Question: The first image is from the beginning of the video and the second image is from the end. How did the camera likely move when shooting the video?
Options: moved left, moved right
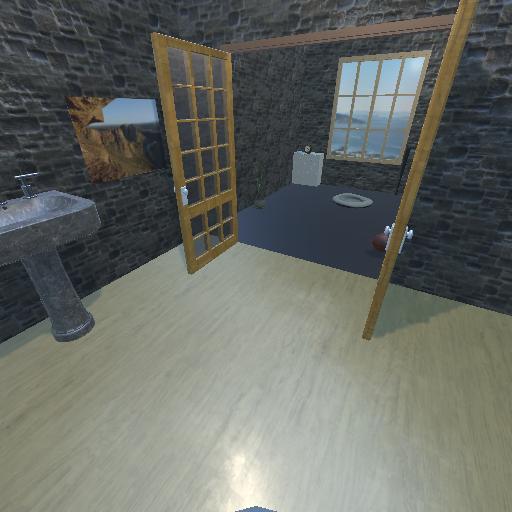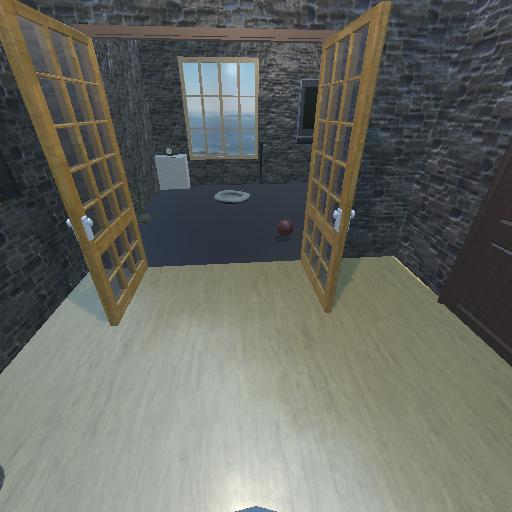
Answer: moved left